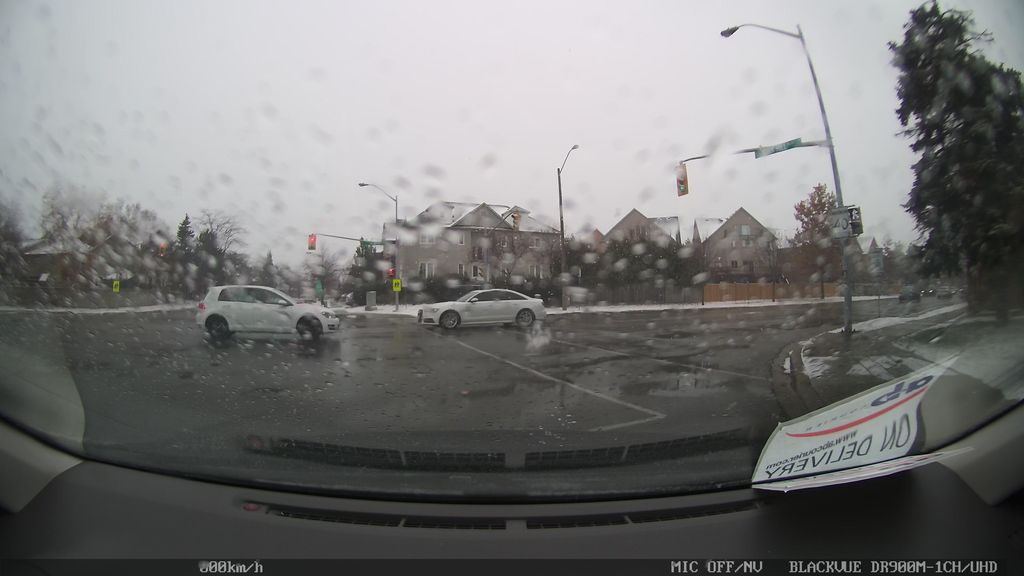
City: toronto